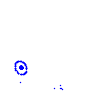
Particle: electron